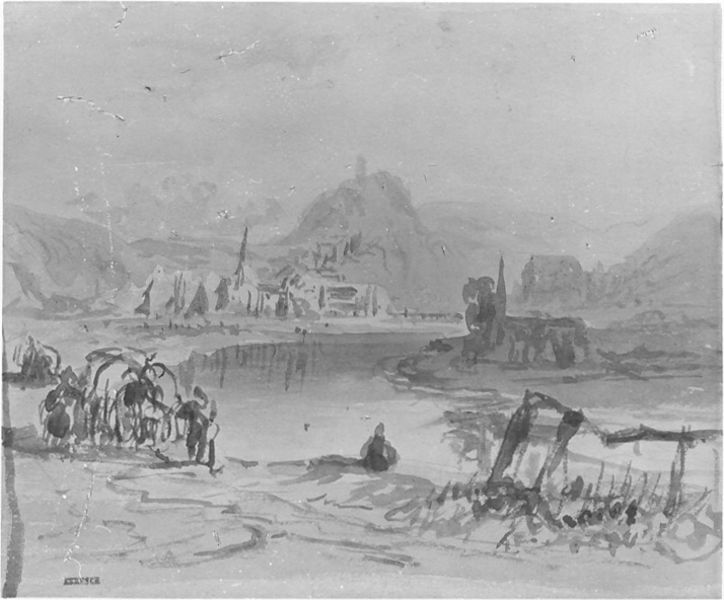
Titel: Flusslandschaft
Künstler: Franz Abresch
Standort: Karlsruhe
Institution: Staatliche Kunsthalle Karlsruhe
Schlagwörter: baum, berg, felsen, gruppe, himmel, mann, wasser, weiß, wolken, aquarell, bäume, fluss, kirchturm, landschaft, menschen, see, sitzen, stadt, teich, ufer, grau, hell, schwarz, skizze, strasse, zeichnung, gebäude, haus, weg, zaun, mensch, stehen, holland, signatur, horizont, häuser, hügel, schilf, spiegelung, brücke, busch, gatter, gehen, gewässer, kirche, boden, insel, händler, personen, pflanze, pflanzen, zart, boot, karren, pferd, pferde, turm, schrift, strand, papier, ansicht, biegung, bogen, ort, fischer, ernte, berge, fels, gebirge, gipfel, dorf, dunst, grafik, wasserfarbe, rast, kutsche, figuren, wagen, stille, böschung, strom, tannen, datum, laviert, tusche, burg, gestade, schwarz-weiß, bleistift, entwurf, pinsel, tinte, fahren, verschwommen, picasso, kreuzzug, reisende, graustufen, brau, netz, lavierung, zelt, angler, flussbiegung, federzeichnung, bewuchs, fuhrwerk, zeichung, tuschezeichnung, zeichnunge, reisen, tross, nordalpin, schwar-weiß, rasch, menachen, entwurg, 1880, strohm, #schwarz, berg+, mbäume, sitzebn